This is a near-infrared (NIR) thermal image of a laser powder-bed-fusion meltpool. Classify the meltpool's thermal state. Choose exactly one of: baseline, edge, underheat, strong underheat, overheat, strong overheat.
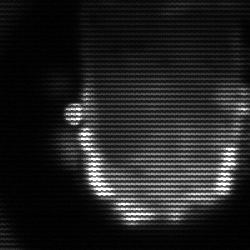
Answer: baseline